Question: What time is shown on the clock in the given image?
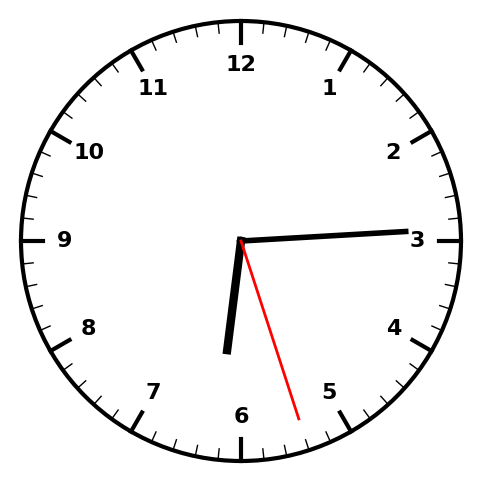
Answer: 06:14:27